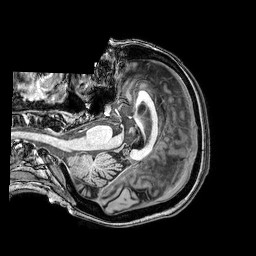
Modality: T1w
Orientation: axial
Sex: female
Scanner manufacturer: philips
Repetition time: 0.008098 s
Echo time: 0.0037 s